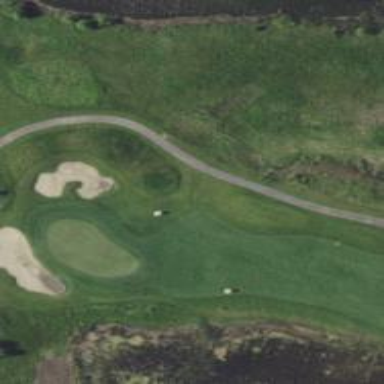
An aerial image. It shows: Service road used as golf cart path.